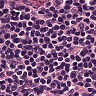
Metastatic tissue present: no